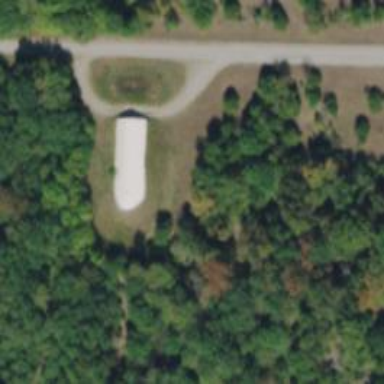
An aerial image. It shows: Military bunker.